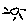
Label: sun